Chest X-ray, PA view. Patient: 50 years old, sex F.
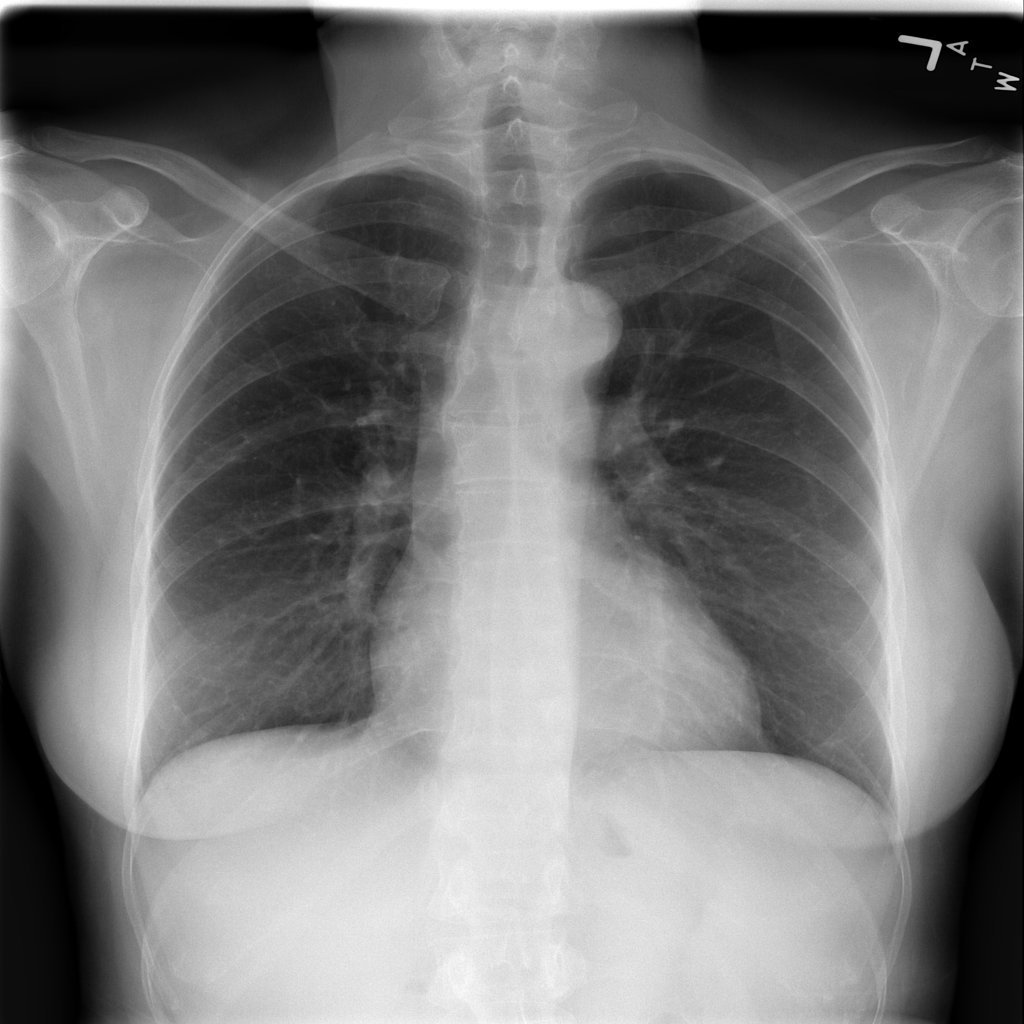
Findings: No Finding